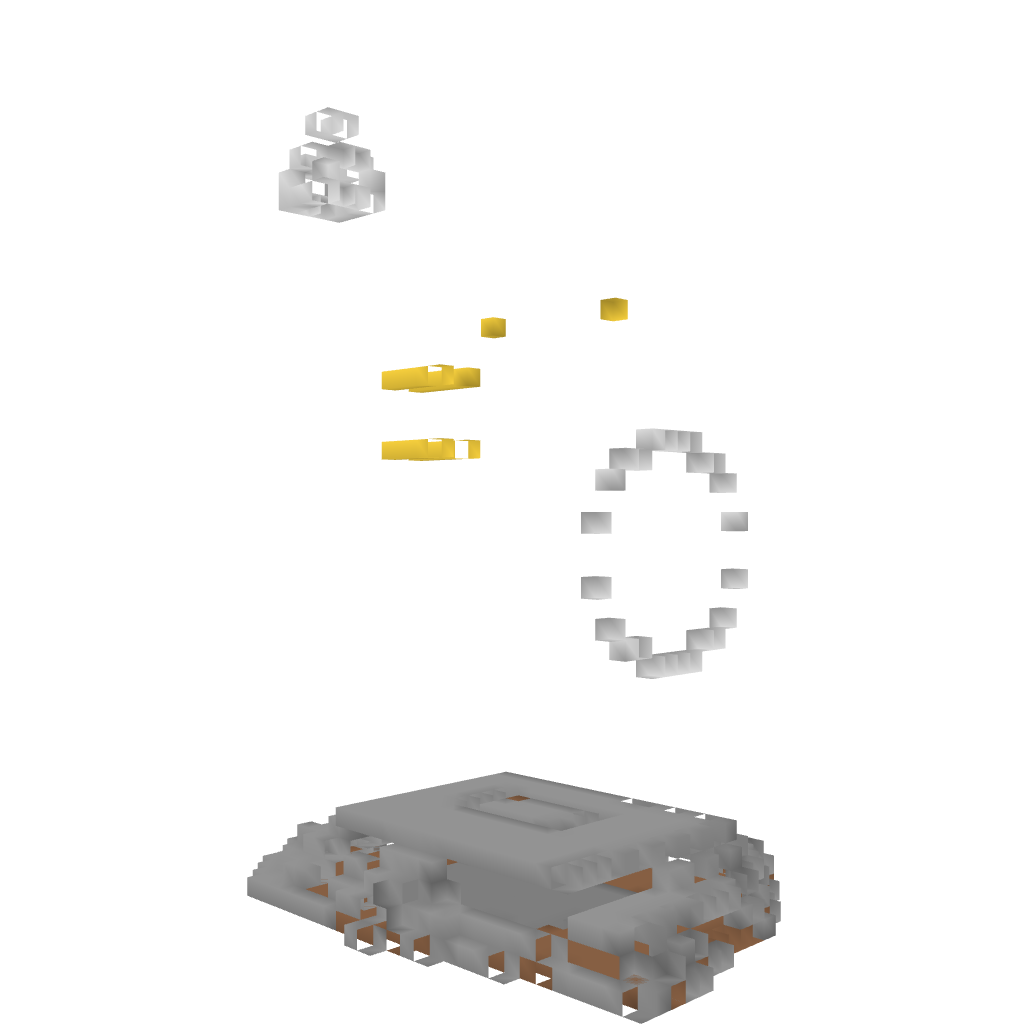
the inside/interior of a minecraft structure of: Statue of the Oracle of Apollo